Question: I have an <URL>, when I click on , one of my span is kind of extended as part of my panel-body for about 3 seconds and then it disappear back.
# Curious ... ?
I'm not exactly sure why it does that.

Click <URL> to see - what I'm talking about.
I tried to inspect element on Chrome, and I couldn't figure it out what cause that or which DOM ?
Can anyone explain why is that happen - and help me get rid of it ?
---
# CODE
'''
<style type="text/css">
.panel {
border-radius: 0px !important;
background-color: #4D8FCB;
color: white;
margin-left: 25px;
margin-right: 25px;
}
.panel-heading {
height: 114px;
}
.panel-body {
font-size: 10px;
background-color: white;
}
.sa-h1 {
color: white;
font-size: 39px;
font-weight: bold;
font-style: normal;
font-family: "adelle-sans", sans-serif;
}
.sa-h2{
font-size: 28px;
}
.sa-h3{
font-size: 16px;
}
.sa-h4{
font-size: 14px;
}
.sa-h5{
font-size: 12px;
}
.sa-h6{
font-size: 10px;
}
.sa-right-items{
float: left;
/*line-height: 114px;*/
}
.sa-answer, .sa-score, .sa-review, .sa-report, .sa-hide {
vertical-align: middle;
display: inline-block;
padding: 5px 22px;
}
.sa-hide-btn, .sa-report-btn {
cursor: pointer;
}
</style>
<br><br>
<div class="row student-accordion ">
<div class="col-md-12">
<div class="panel-group" id="accordion">
<div class="panel">
<div class="row panel-heading">
<div class="panel-title">
<div class="col-xs-1 col-sm-1">
<p><span class="sa-h5">SECTION</span>
<br>
<span class="sa-h1">2.2</span>
<br><span class="sa-h5">EXERCISE</span>
</p>
</div>
<!-- Title -->
<div class="col-xs-6 col-sm-6 col-lg-6">
<span class="sa-h3">Section Exercise 2.2</span><br>
<span class="sa-h5">ALGEBRA 1</span> <br>
<span class="sa-h4">02/09/2015</span>
</div>
<!-- Answers -->
<div class="sa-right-items text-center">
<span class="sa-answer">
<span> <span class="sa-h2">11/25</span> <br> <span class="sa-h6">ITEMS ANSWERED <br> CORRECTLY</span> </span>
</span>
<!-- Score -->
<span class="sa-score">
<span> <span class="sa-h2">44%</span> <br> <span class="sa-h6">SCORE</span> </span>
</span>
<!-- Review -->
<span class="sa-review">
<img width="40px" src="/BIM/resources/images/icons-report/review_white.png"><br>
<span> <span class="sa-h6">REVIEW</span> </span>
</span>
<!-- Report -->
<span class="sa-report">
<span data-toggle="collapse" data-parent="#accordion" href="#student-accordion-collapse" aria-expanded="true" class="pull-right">
<img class="sa-report-btn" width="40px" src="/BIM/resources/images/icons-report/report_white.png"><br>
<span><span class="sa-h6 sa-report-btn">VIEW REPORT</span></span>
</span>
</span>
<!-- Report -->
<span class="sa-hide hidden">
<span data-toggle="collapse" data-parent="#accordion" href="#student-accordion-collapse" aria-expanded="true" class="pull-right">
<img class="sa-hide-btn" width="40px" src="/BIM/resources/images/icons-report/hidedetails_white.png"><br>
<span><span class="sa-h6 sa-hide-btn">HIDE DETAILS</span></span>
</span>
</span>
</div>
</div>
</div>
<div id="student-accordion-collapse" class="panel-collapse collapse">
<div class="panel-body">
<p style="color:red;"> RED </p>
</div>
</div>
</div>
</div>
</div>
</div>
'''
---
# JSFiddle
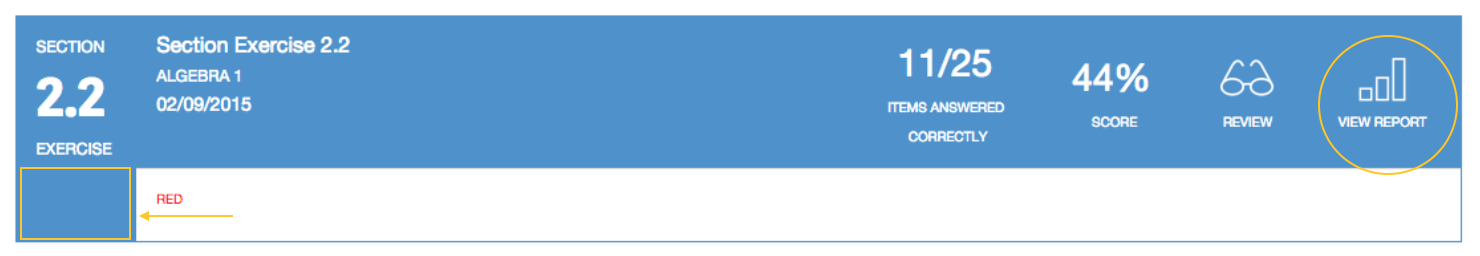
Answer: Why use a paragraph '<p>' tag when there is no paragraph in between the tags. Kidding.!
Just replace your '<p>' tag with '<div>', and you are good to go.! Refer the code below:
'''
<p>
<span class="sa-h5">SECTION</span>
<br>
<span class="sa-h1">2.2</span>
<br>
<span class="sa-h5">EXERCISE</span>
</p>
'''
'''
<div>
<span class="sa-h5">SECTION</span>
<br>
<span class="sa-h1">2.2</span>
<br>
<span class="sa-h5">EXERCISE</span>
</div>
'''
<URL>